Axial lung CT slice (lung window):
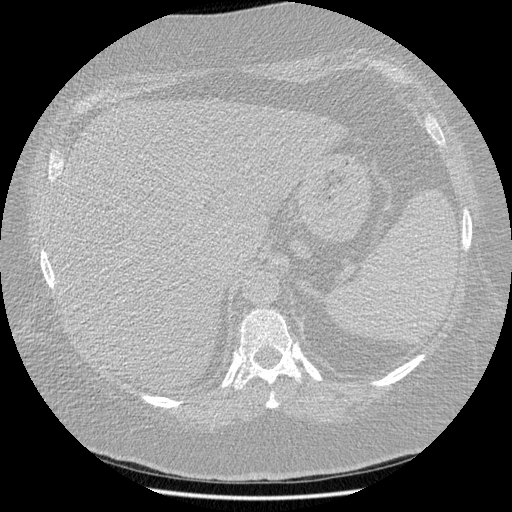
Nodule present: no